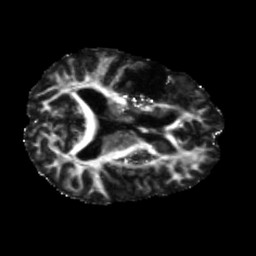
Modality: FA
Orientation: axial
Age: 61
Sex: male
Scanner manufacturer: siemens
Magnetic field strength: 3 T
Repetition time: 5.47 s
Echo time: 0.0854 s